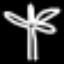
Label: palm tree